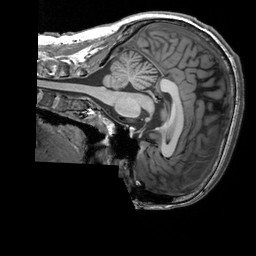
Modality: T1w
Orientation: sagittal
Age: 33
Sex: male
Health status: healthy
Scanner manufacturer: siemens
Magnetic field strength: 3 T
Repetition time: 2.3 s
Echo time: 0.00303 s